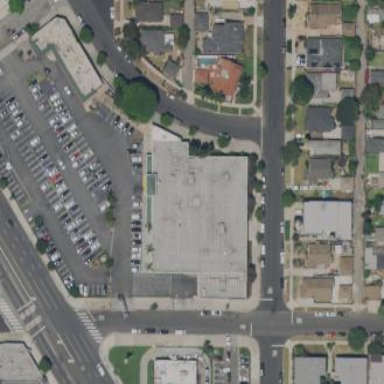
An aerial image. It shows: Retail building.